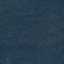
Label: Forest